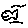
Label: fish